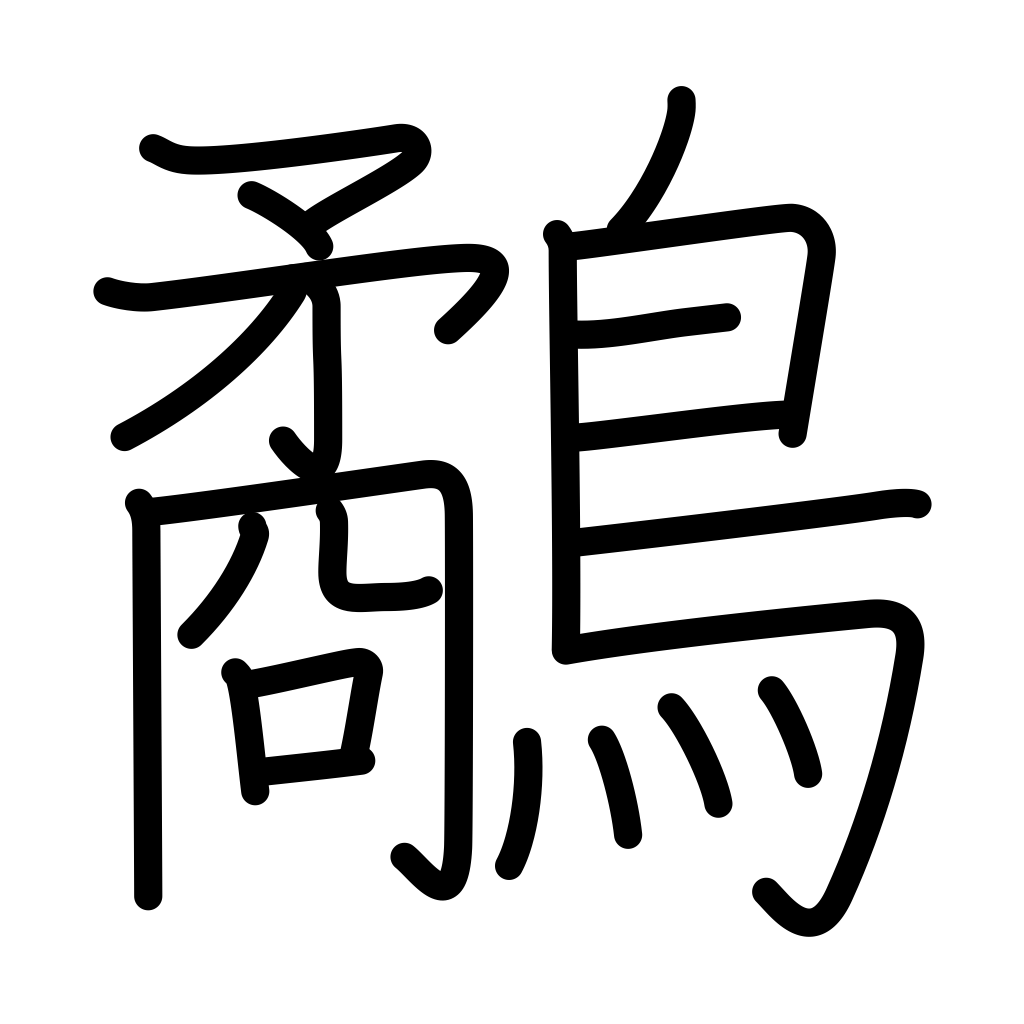
Meaning: kingfisher, snipe